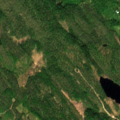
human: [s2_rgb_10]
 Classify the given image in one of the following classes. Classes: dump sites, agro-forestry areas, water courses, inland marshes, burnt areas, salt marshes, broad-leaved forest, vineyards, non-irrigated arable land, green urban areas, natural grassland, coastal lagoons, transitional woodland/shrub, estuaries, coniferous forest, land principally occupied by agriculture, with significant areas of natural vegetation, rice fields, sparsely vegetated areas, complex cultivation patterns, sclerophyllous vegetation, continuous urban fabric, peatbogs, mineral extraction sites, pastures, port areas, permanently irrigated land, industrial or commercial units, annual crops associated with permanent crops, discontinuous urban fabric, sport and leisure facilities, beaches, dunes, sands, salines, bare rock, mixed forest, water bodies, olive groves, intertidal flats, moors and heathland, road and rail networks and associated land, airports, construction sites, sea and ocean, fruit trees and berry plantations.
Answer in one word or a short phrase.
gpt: coniferous forest, mixed forest